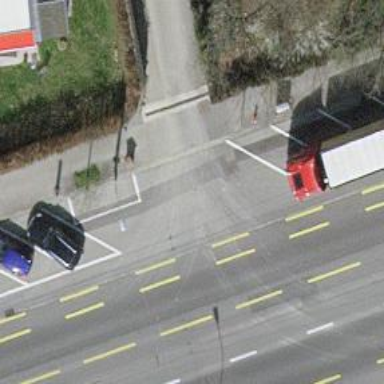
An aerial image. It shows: Unmarked road crossing.